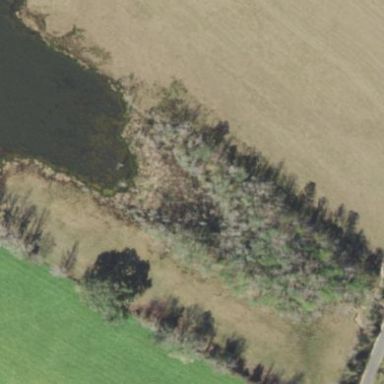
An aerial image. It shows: Marshy wetland area.